Question: I'm trying to draw a square room in openGL, and I have this:
'''
void drawWalls()
{
glColor3f(1,0,0);
glPushMatrix();
//glRotatef(0,0,0,1);
//glScalef(2,1,2);
glBegin(GL_QUADS);
/* Floor */
glVertex3f(-1,-1,-1);
glVertex3f(1,-1,-1);
glVertex3f(1,-1,1);
glVertex3f(-1,-1,1);
/* Ceiling */
glVertex3f(-1,1,-1);
glVertex3f(1,1,-1);
glVertex3f(1,1,1);
glVertex3f(-1,1,1);
/* Walls */
glVertex3f(-1,-1,1);
glVertex3f(1,-1,1);
glVertex3f(1,1,1);
glVertex3f(-1,1,1);
glVertex3f(-1,-1,-1);
glVertex3f(1,-1,-1);
glVertex3f(1,1,-1);
glVertex3f(-1,1,-1);
glVertex3f(1,1,1);
glVertex3f(1,-1,1);
glVertex3f(1,-1,-1);
glVertex3f(1,1,-1);
glVertex3f(-1,1,1);
glVertex3f(-1,-1,1);
glVertex3f(-1,-1,-1);
glVertex3f(-1,1,-1);
glEnd();
glPopMatrix();
}
'''
For whatever reasons, it's not drawing all of my sides! I've looked through my vector and it appears to be correct... But when you look inside, you see this:

What am I doing wrong? Or if possible, is there a better way to draw a room rather than this? Thanks
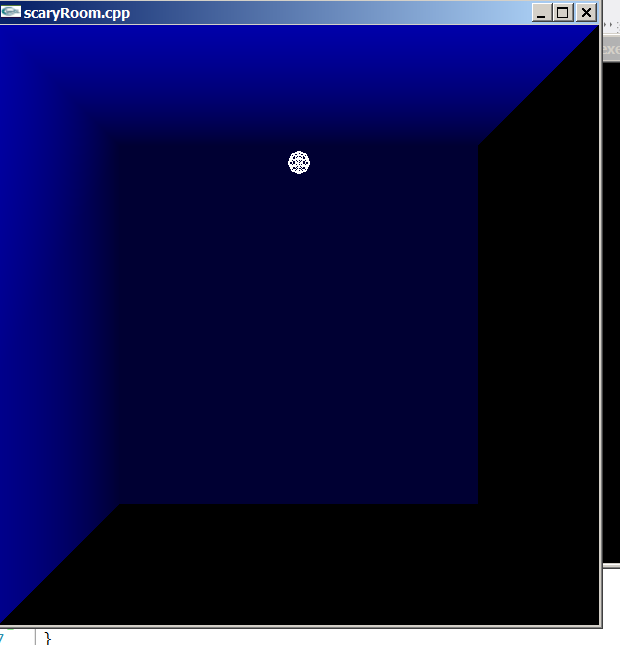
Answer: Your floor is defined clockwise, while your ceiling is defined counter clockwise (concerning the normals I implied from your description). When culling is enabled every quad that faces away from the camera isn't drawn.
In order to fix this, the floor has to be defined like this:
'''
(-1, -1, -1)
(-1, -1, 1)
(1, -1, 1)
(1, -1, -1)
'''
Do the same with your other walls that don't show up. Just define them counter clockwise, too.